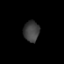
Tissue: prostate
Cell type: T cells
Senescence score: 0.3323
Nuclear area (px): 322
Mean DAPI intensity: 63.183